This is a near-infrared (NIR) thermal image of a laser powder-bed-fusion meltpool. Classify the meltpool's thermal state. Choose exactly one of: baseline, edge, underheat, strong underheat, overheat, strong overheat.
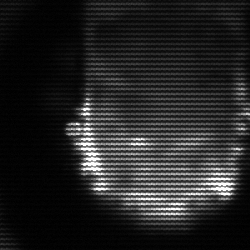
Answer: baseline